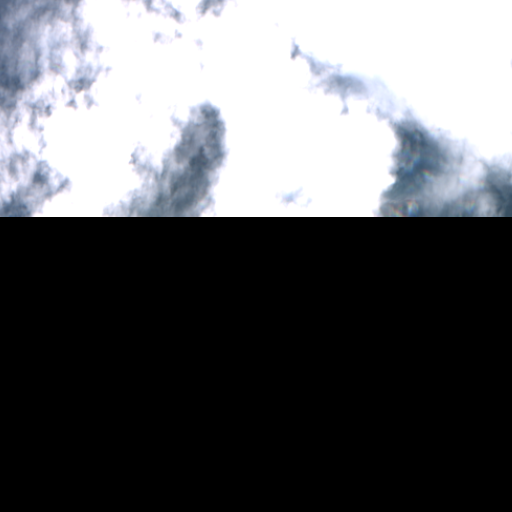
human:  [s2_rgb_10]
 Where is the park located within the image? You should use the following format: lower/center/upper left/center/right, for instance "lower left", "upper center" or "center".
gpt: The park is located in the center of the image.
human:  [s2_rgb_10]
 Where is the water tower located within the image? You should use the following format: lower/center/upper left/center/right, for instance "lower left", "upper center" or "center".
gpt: The water tower is located in the center of the image.
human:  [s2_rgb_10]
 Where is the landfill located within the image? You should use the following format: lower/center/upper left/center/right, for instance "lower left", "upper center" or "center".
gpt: There is no landfill in the image.